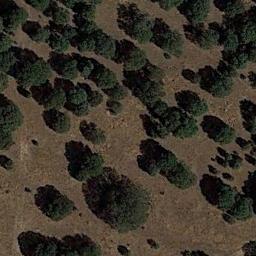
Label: chaparral